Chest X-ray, AP view. Patient: 52 years old, sex F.
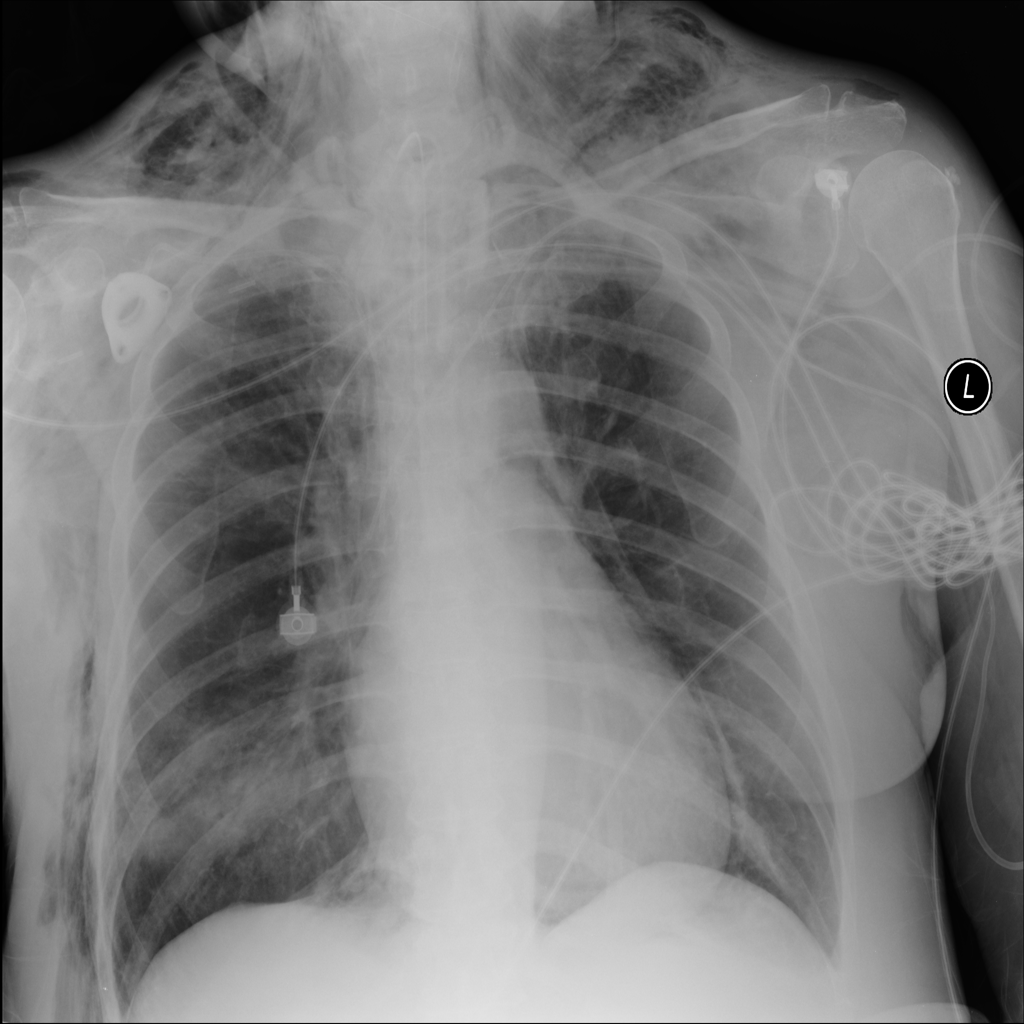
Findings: Consolidation, Emphysema, Pneumonia